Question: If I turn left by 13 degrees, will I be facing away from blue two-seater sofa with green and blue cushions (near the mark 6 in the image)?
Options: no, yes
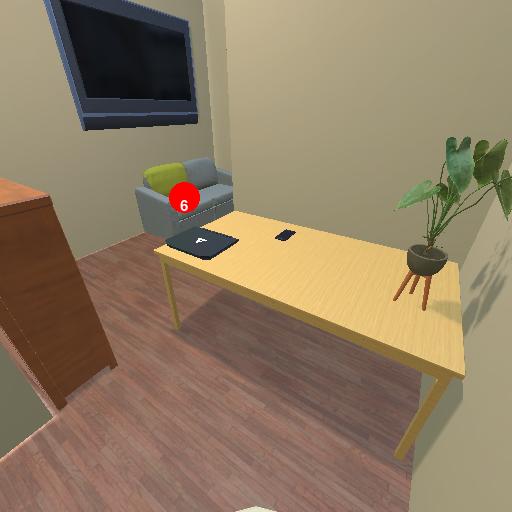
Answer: no